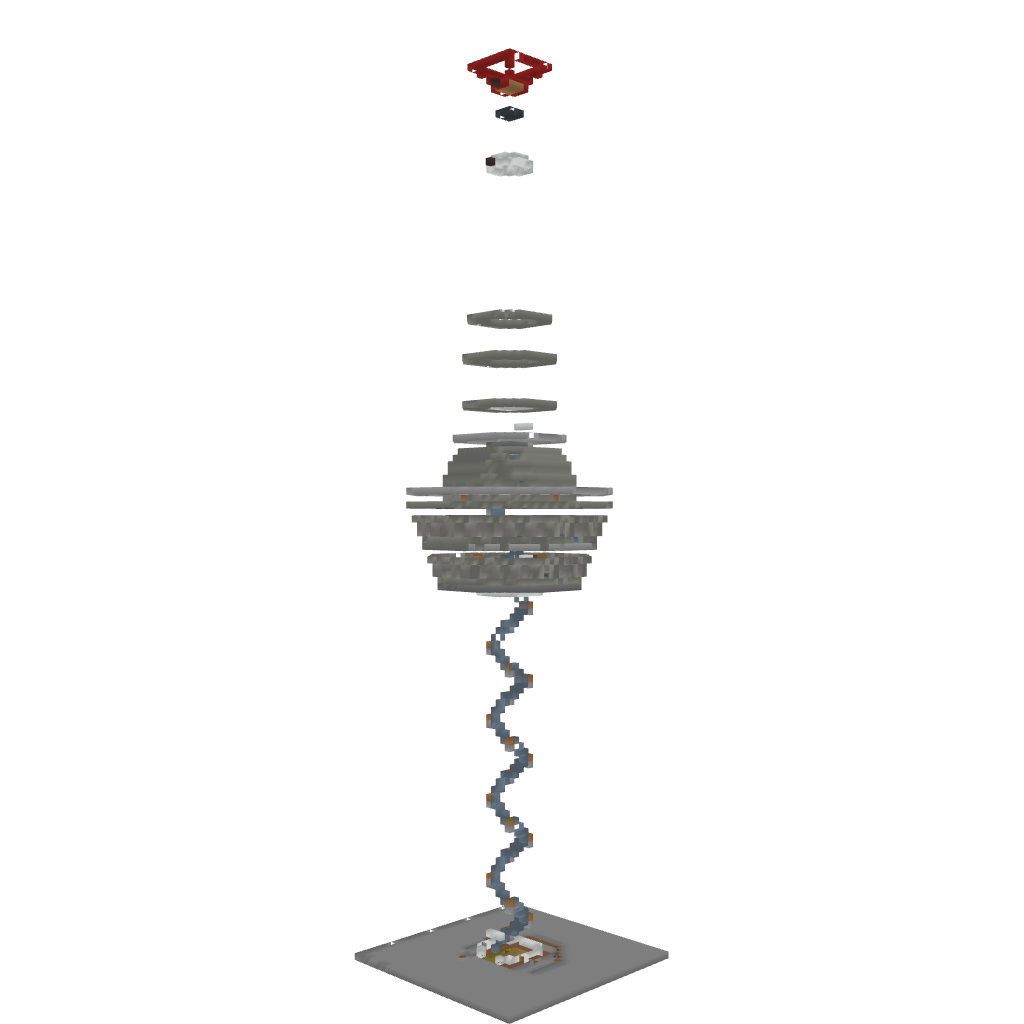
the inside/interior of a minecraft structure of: Mannheim TV Tower